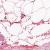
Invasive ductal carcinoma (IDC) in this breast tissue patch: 0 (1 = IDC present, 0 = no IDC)